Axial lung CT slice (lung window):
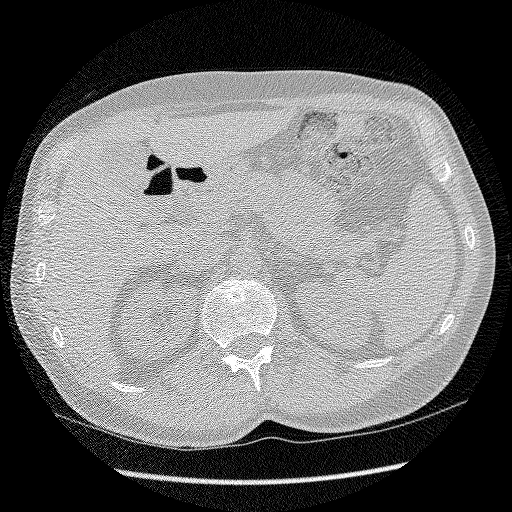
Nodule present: no